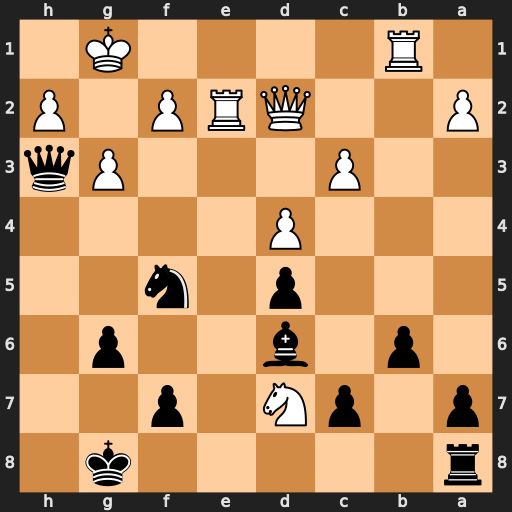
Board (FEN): r5k1/p1pN1p2/1p1b2p1/3p1n2/3P4/2P3Pq/P2QRP1P/1R4K1
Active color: b
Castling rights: -
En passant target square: -
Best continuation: Nh4 Nf6+ Kg7